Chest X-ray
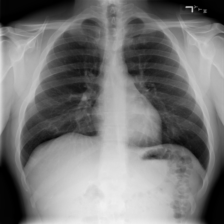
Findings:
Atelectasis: negative
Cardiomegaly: negative
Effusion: negative
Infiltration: negative
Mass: negative
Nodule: negative
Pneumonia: negative
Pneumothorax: negative
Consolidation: negative
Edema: negative
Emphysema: negative
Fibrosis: negative
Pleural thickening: negative
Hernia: negative